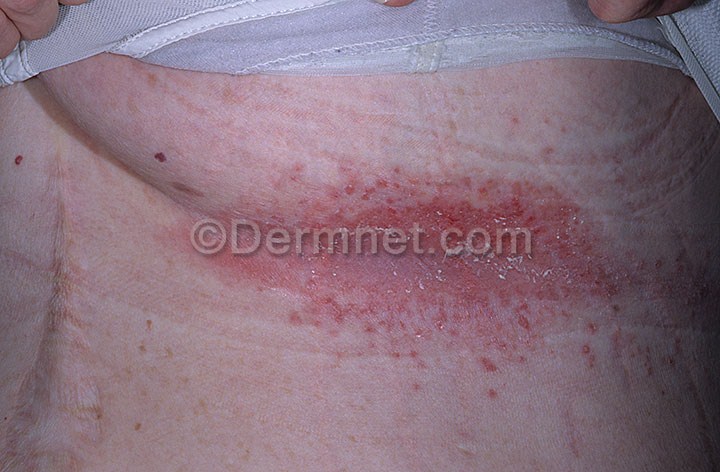
Disease: Tinea Ringworm Candidiasis and other Fungal Infections